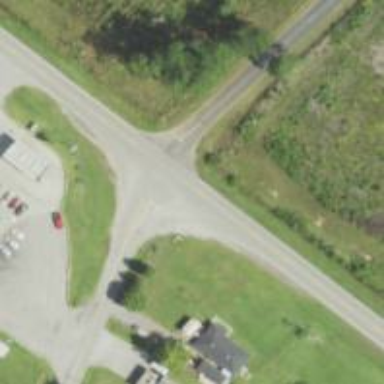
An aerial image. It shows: Stop road.